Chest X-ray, PA view. Patient: 43 years old, sex M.
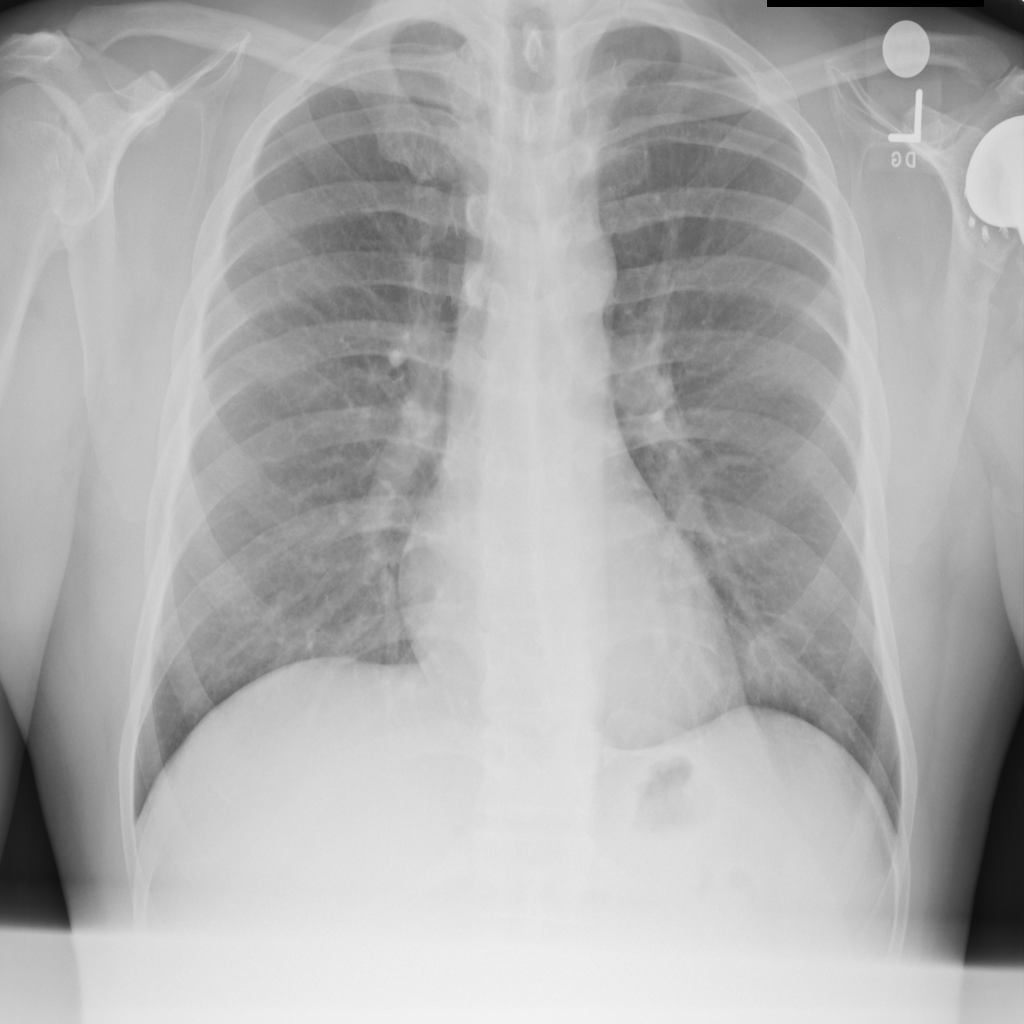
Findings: No Finding